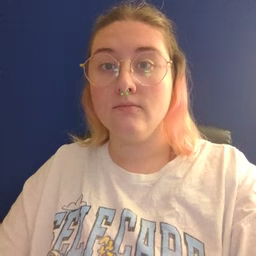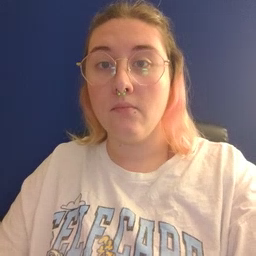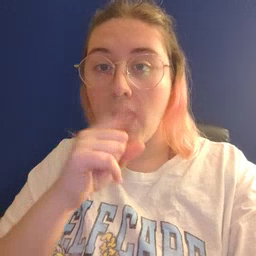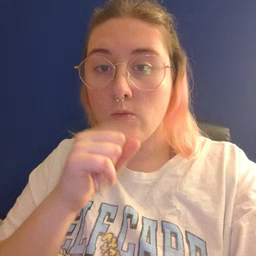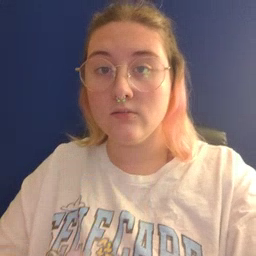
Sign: mouse